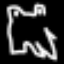
Label: frog